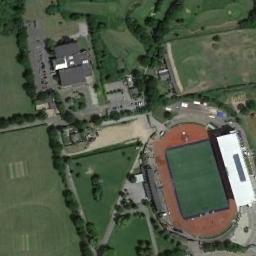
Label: ground_track_field